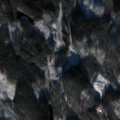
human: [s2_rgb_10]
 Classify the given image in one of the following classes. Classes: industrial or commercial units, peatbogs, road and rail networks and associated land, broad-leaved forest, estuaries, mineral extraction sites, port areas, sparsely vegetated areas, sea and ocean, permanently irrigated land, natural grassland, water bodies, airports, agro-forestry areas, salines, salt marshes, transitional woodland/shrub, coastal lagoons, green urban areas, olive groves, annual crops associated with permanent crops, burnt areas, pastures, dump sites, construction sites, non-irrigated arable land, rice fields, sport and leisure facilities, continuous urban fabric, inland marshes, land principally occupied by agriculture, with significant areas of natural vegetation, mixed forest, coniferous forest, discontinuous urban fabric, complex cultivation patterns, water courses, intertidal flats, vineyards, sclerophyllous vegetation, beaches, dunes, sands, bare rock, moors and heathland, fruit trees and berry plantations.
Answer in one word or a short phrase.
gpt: coniferous forest, mixed forest, transitional woodland/shrub